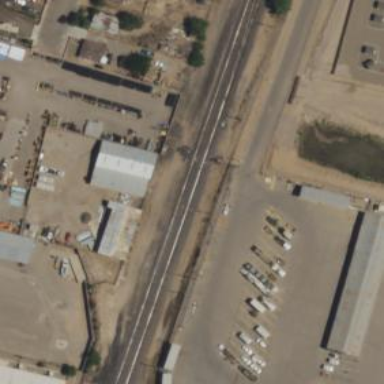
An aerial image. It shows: Railway signal.